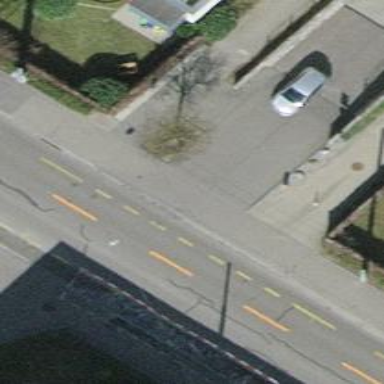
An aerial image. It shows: Urban tree adds touch of nature to the surroundings.